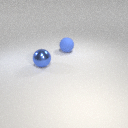
large blue metal sphere in front of large blue rubber sphere